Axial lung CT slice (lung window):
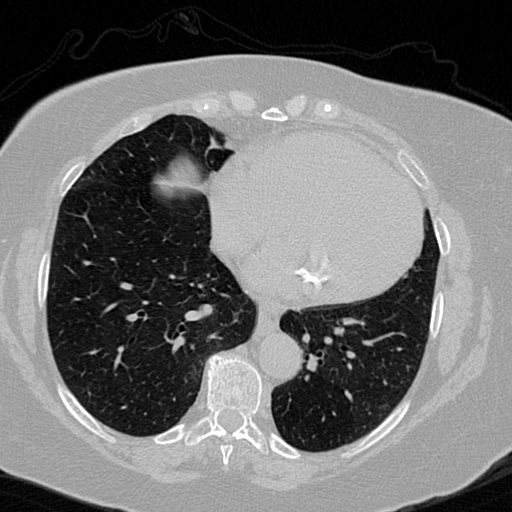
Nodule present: no